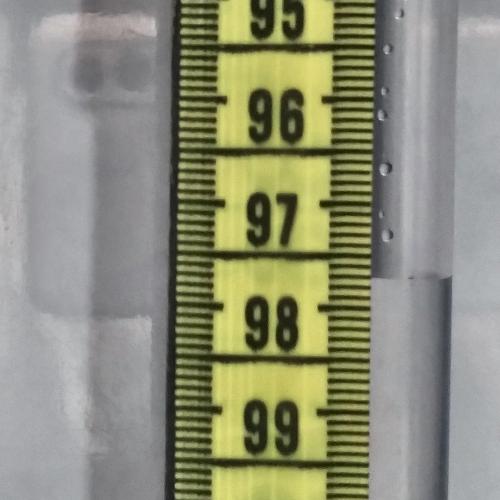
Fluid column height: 97.7 cm